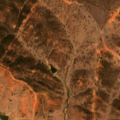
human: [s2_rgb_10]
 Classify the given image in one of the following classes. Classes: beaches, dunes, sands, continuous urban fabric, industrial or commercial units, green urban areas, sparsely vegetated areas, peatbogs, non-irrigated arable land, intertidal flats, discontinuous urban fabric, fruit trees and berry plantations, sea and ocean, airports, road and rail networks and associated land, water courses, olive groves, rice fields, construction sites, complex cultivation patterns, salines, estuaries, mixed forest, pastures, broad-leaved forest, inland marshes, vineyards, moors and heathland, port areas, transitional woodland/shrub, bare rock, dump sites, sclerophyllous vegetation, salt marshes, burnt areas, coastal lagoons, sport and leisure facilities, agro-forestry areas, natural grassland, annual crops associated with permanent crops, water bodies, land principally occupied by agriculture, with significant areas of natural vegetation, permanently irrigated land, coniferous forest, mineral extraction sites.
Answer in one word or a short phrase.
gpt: pastures, agro-forestry areas, broad-leaved forest, transitional woodland/shrub